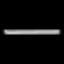
Label: line